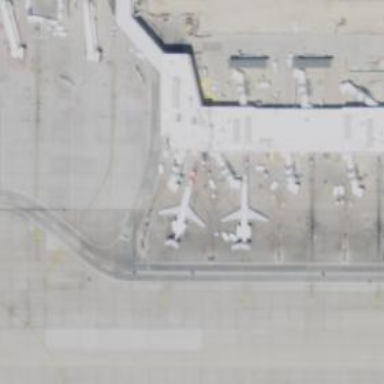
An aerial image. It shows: Airport gate.